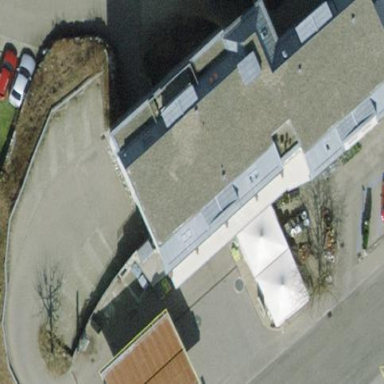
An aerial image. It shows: View of roof of building.